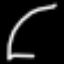
Label: line